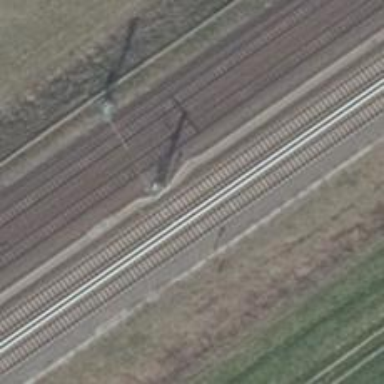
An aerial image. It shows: Railway milestone.